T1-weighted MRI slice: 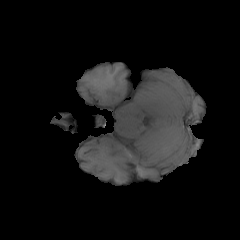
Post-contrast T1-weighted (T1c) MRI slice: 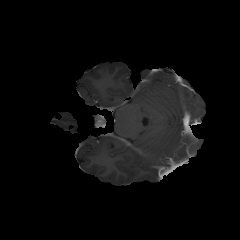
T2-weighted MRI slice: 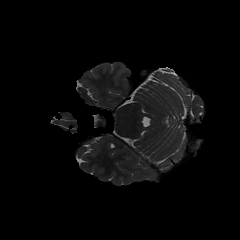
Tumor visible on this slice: no